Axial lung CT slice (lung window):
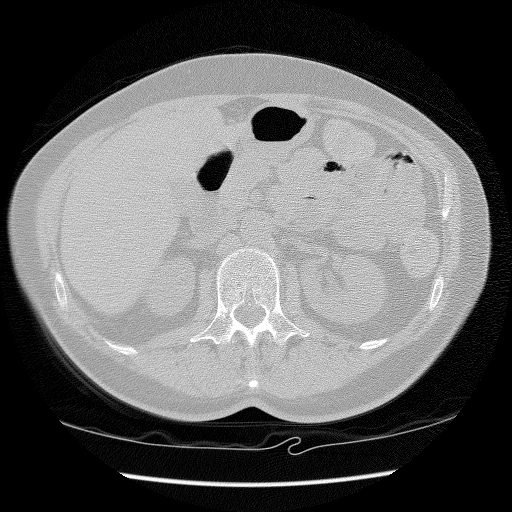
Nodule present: no